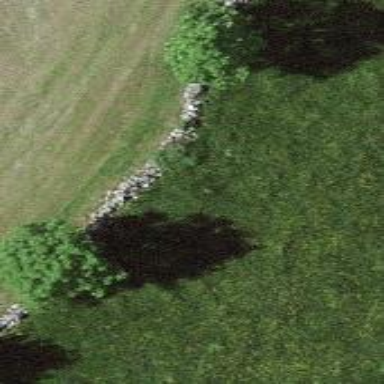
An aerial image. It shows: Wall is shown in the image.